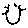
Label: smiley face